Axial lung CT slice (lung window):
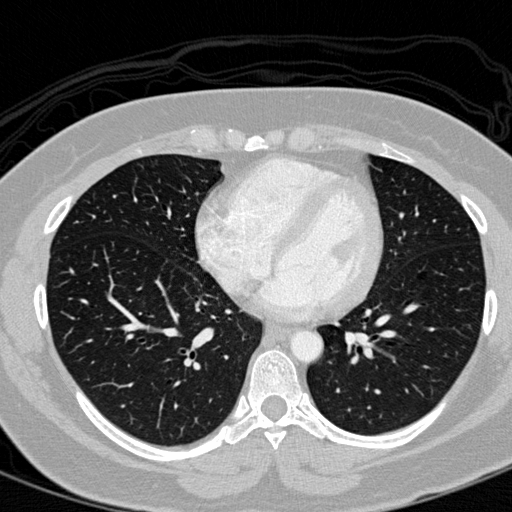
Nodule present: no